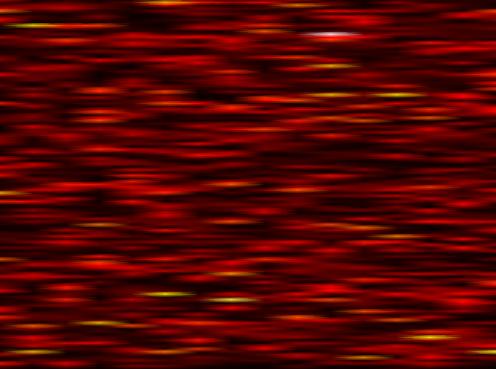
Label: OFDM